Question: Perhaps I'm missing something (a toggle perhaps) but is there a way to view the unminified (prettyprint) version of a minified CSS source file in Chrome dev tools?

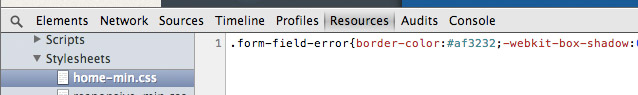
Answer: This is the minified version :

And here goes the unminified one :